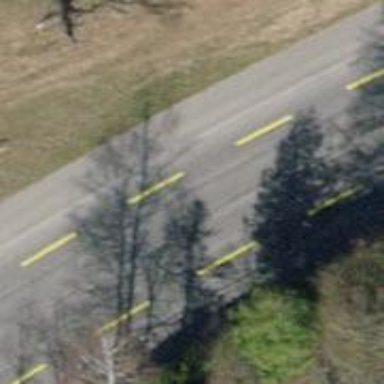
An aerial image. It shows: Tertiary road with asphalt surface. The road has advisory cycle lanes on both sides and sidewalks.